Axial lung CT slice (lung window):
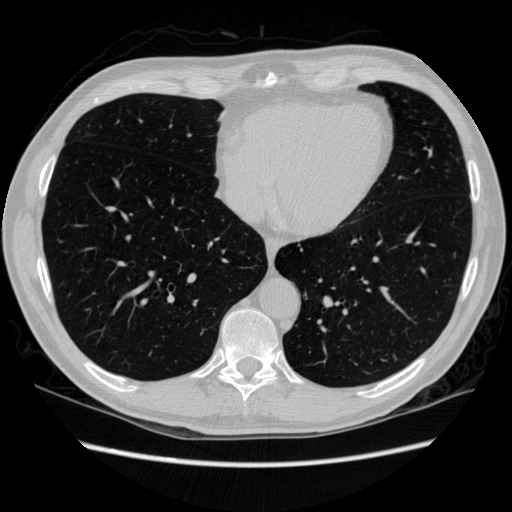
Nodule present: no